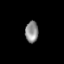
Tissue: lung
Cell type: Others
Senescence score: 0.2296
Nuclear area (px): 273
Mean DAPI intensity: 140.916